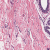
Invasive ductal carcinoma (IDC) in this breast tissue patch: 0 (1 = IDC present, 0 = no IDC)